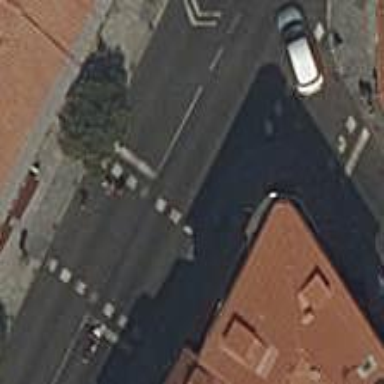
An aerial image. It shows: Road with traffic signals and zebra crossing with traffic signals.